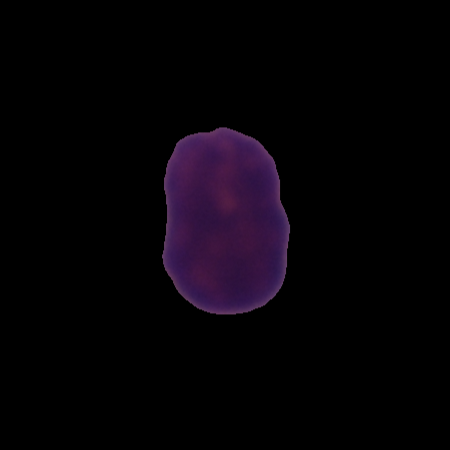
Label: healthy